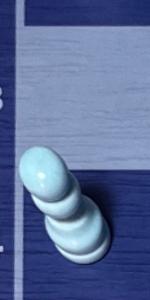
Label: Pawn_White